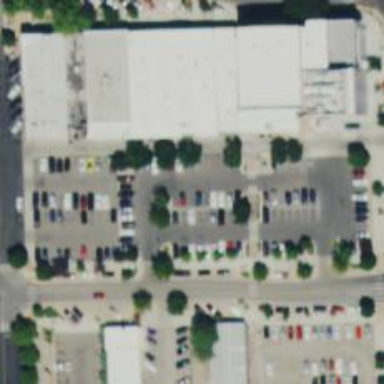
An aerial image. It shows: Parking space.